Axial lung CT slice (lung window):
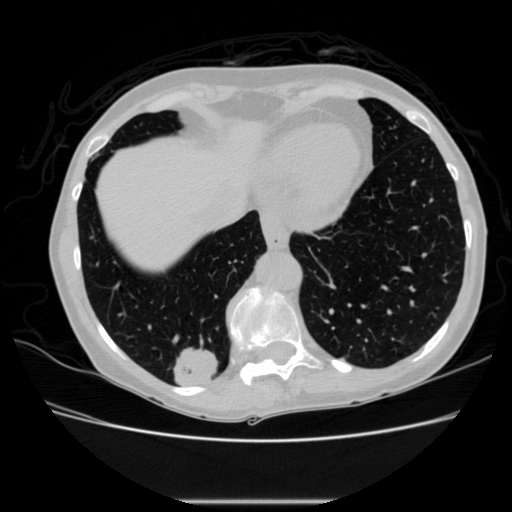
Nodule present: no